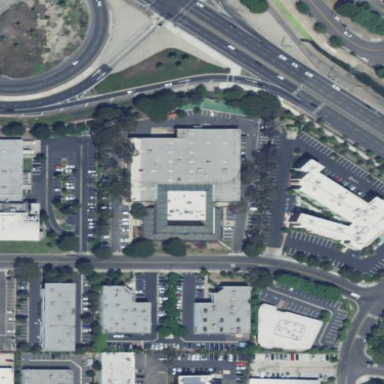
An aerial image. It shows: Commercial building.